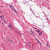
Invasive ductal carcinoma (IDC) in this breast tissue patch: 0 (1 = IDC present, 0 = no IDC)